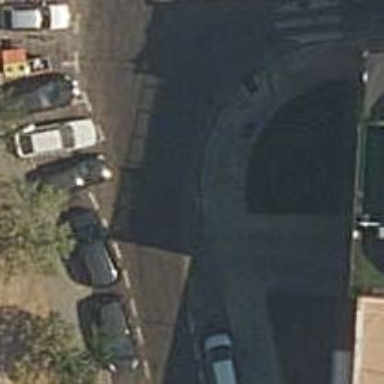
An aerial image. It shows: Sidewalk.